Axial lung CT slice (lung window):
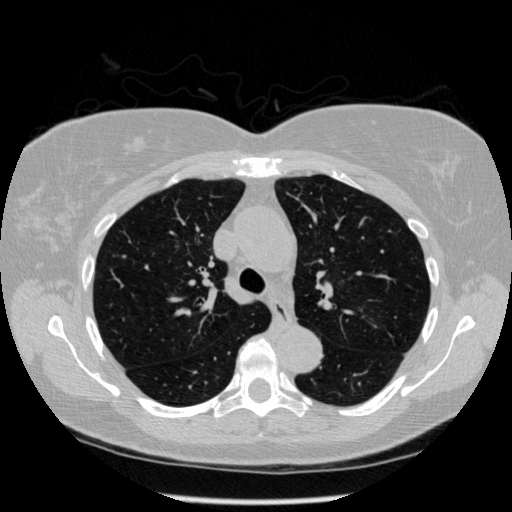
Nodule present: no